Question: I want to construct a table like the one in the snapshot using a SINGLE TABLE so that the content aligns properly when I want to print the webpage. How could I achieve this? This is my current code:
'''
<table border="1" id="maintab">
<tr>
<td id="beg">
<img src="http://placehold.it/60x60" alt="Company logo"/>
<h3> Venkateshwara <br /> Enterprises </h3>
<p> Shed No. D-30, Industrial Estate, </p>
<p> B.H. Road, Tumkur - 572 103, Karnataka </p>
<p> Mob: 94803 77407, 98440 91647 </p>
<p> TIN: <PHONE> </p>
</td>
<td>
<table id="mid">
<tr>
<td>
<h4> INVOICE </h4>
<p id="small"> Rule &#40;52A &amp; 173 of the Central Excise Rules 1984&#41; </p>
</td>
<td>
<h4 id="book"> BOOK COPY </h4>
</td>
</tr>
<tr>
<td colspan="2" id="addr">
<p id="sma"> Name and Address of the Consignee </p>
<p> Amalgamated BEan Coffee Trdg. Co. Ltd. </p>
<p> No. 9, 2nd Floor, 7th Cross, N. S. Palya </p>
<p> Bannerghatta Main Road, </p>
<p id="last"> Bangalore - 560 076 </p>
<p> <b> PARTY'S VAT No: </b> <PHONE> <b> CST No: </b> 87236 </p>
</td>
</tr>
<tr>
<td colspan="2" id="addr">
<p> Your Order No: PO/14/1060 </p>
<p> Order date: 04-02-2015 </p>
</td>
</tr>
</table>
</td>
<td>
<table id="end">
<tr>
<td> Date: 9-2-15 </td>
<td> Sl. No. 057 </td>
</tr>
<tr>
<td> Date &amp; Time of Issue of Invoice </td>
<td> 9-2-15 5.20 PM </td>
</tr>
<tr>
<td> Date &amp; Time of Removal of Goods </td>
<td> 9-2-15 5.30 PM </td>
</tr>
<tr>
<td> Tariff Heading No. </td>
<td> ------------------ </td>
</tr>
<tr>
<td> Exemption Notification </td>
<td> ------------------ </td>
</tr>
<tr>
<td> Sl. No. debit entry for duty in P.L.A./RG23 P.II </td>
<td> ------------------ </td>
</tr>
</table>
</td>
</tr>
</table>
'''
If it cannot be done using a single table, I would at least like to know how to maintain td width and height so that it is the same when i print the webpage.
Thanks in advance! :)
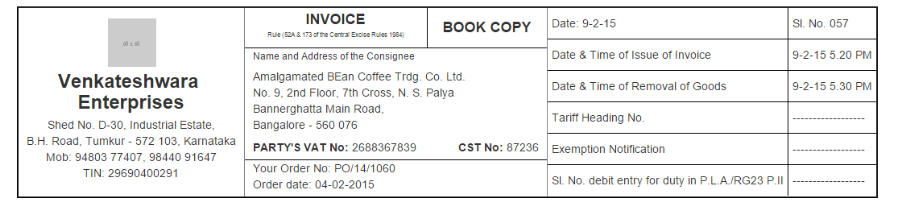
Answer: Is this what you want..?? I've used and . It looks like this.

Try this code...
'''
<style>
.tablestyle {
border: 2px solid;
font-family: 'Arial Narrow', Arial, sans-serif;
}
.tablestyle td {
border: 1px solid;
}
.tablestyle td h4 {
margin-bottom: 0;
}
.colcenter {
text-align: center;
}
</style>
<table cellpadding="10" id="maintab" class="tablestyle">
<tr>
<td rowspan="6" class="colcenter">
<img src="http://placehold.it/60x60" alt="Company logo"/>
<h3> Venkateshwara <br /> Enterprises </h3>
<p> Shed No. D-30, Industrial Estate, </p>
<p> B.H. Road, Tumkur - 572 103, Karnataka </p>
<p> Mob: 94803 77407, 98440 91647 </p>
<p> TIN: <PHONE> </p>
</td>
<td class="colcenter">
<h4> INVOICE </h4>
<p id="small"> Rule &#40;52A &amp; 173 of the Central Excise Rules 1984&#41; </p>
</td>
<td class="colcenter">
<h4 id="book"> BOOK COPY </h4>
</td>
<td> Date: 9-2-15 </td>
<td> Sl. No. 057 </td>
</tr>
<tr>
<td colspan="2" rowspan="4">
<p id="sma"> Name and Address of the Consignee </p>
<p> Amalgamated BEan Coffee Trdg. Co. Ltd. </p>
<p> No. 9, 2nd Floor, 7th Cross, N. S. Palya </p>
<p> Bannerghatta Main Road, </p>
<p id="last"> Bangalore - 560 076 </p>
<p> <b> PARTY'S VAT No: </b> <PHONE> <b> CST No: </b> 87236 </p>
</td>
<td> Date &amp; Time of Issue of Invoice </td>
<td> 9-2-15 5.20 PM </td>
</tr>
<tr>
<td> Date &amp; Time of Removal of Goods </td>
<td> 9-2-15 5.30 PM </td>
</tr>
<tr>
<td> Tariff Heading No. </td>
<td> ------------------ </td>
</tr>
<tr>
<td> Exemption Notification </td>
<td> ------------------ </td>
</tr>
<tr>
<td colspan="2">
<p> Your Order No: PO/14/1060 </p>
<p> Order date: 04-02-2015 </p>
</td>
<td> Sl. No. debit entry for duty in P.L.A./RG23 P.II </td>
<td> ------------------ </td>
</tr>
</table>
'''